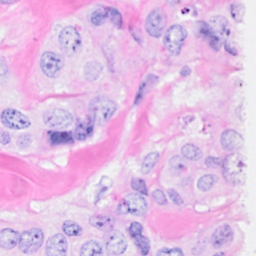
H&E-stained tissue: Breast